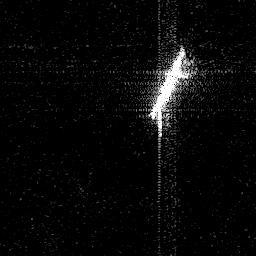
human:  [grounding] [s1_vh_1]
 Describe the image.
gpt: In the satellite image, there is  <ref>1 large ship </ref> <box>[[57, 23, 71, 47, 0]]</box> located at center.